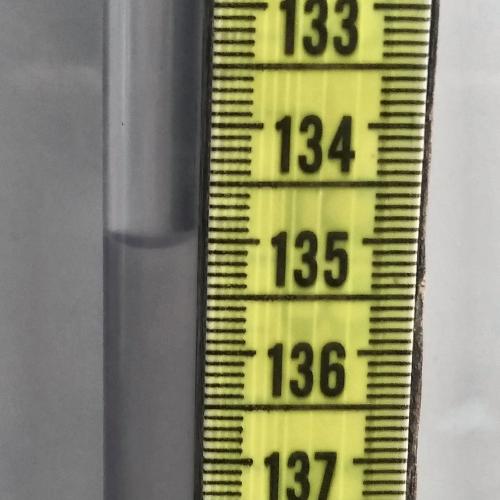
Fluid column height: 135.0 cm